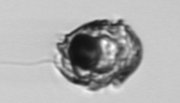
Label: Proterythropsis